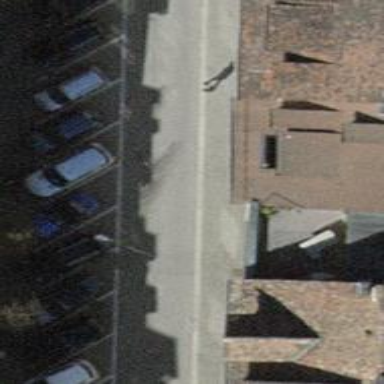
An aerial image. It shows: Footway with sett surface.